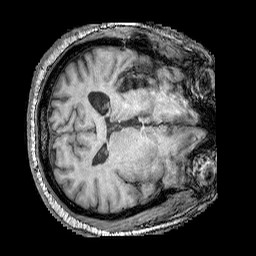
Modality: T1w
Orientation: axial
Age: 42
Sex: male
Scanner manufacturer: siemens
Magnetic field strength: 3 T
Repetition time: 2.25 s
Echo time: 0.00411 s